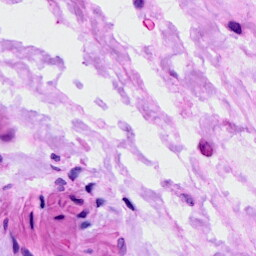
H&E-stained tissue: Ovarian